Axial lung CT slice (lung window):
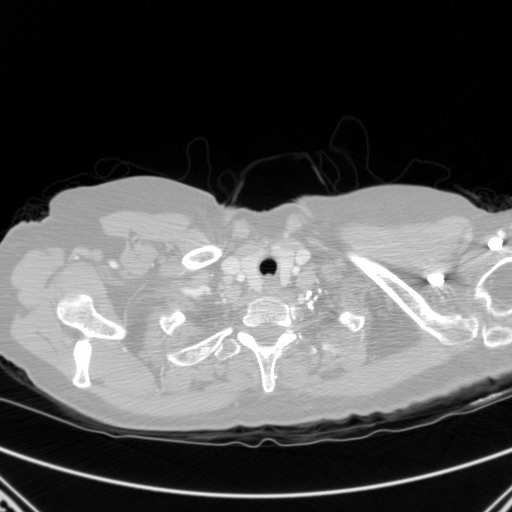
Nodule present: no